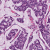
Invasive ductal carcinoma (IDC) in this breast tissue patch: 1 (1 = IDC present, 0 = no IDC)